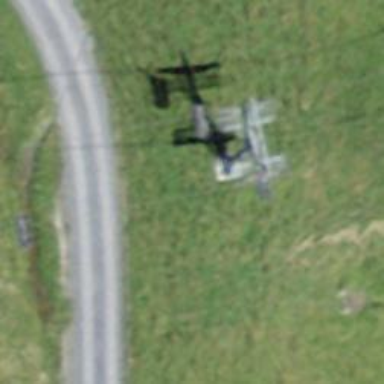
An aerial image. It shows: Pylon used for aerialway.